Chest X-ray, AP view. Patient: 50 years old, sex M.
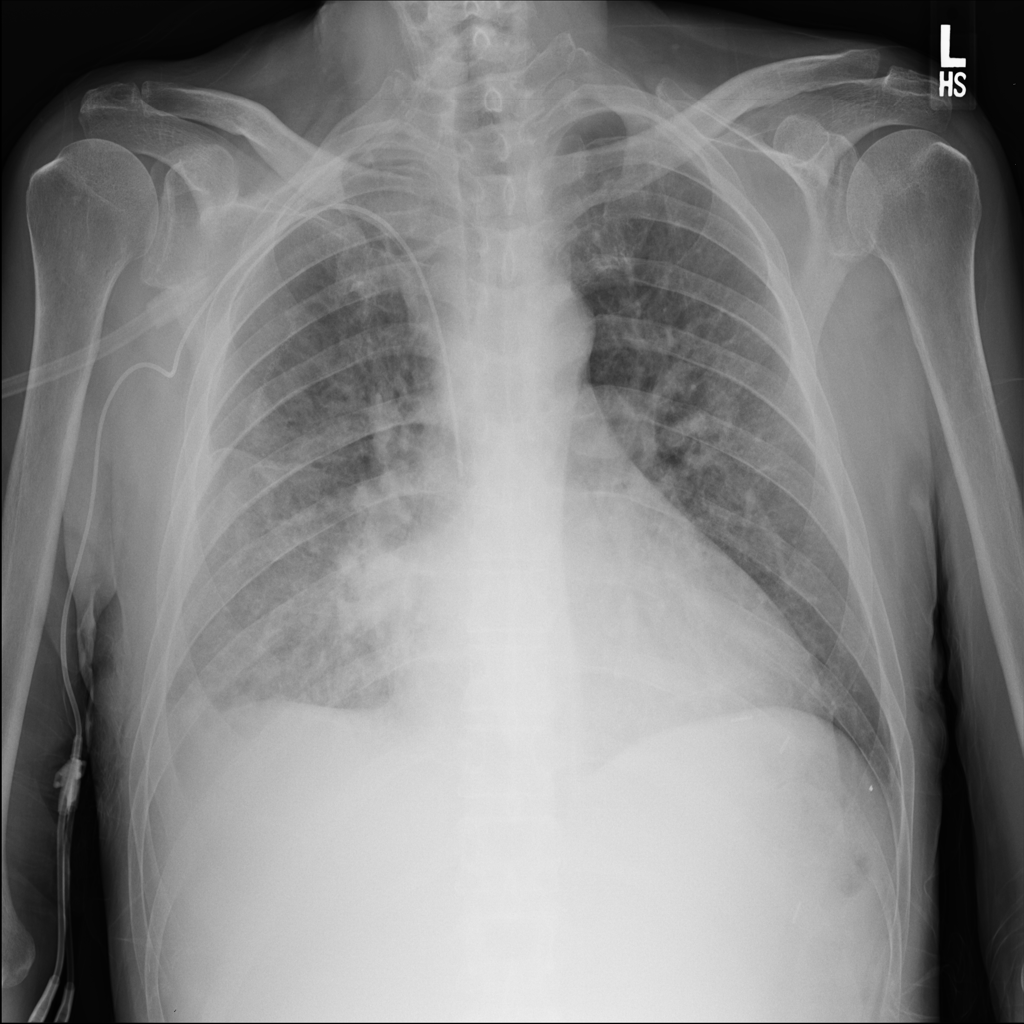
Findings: Effusion, Infiltration